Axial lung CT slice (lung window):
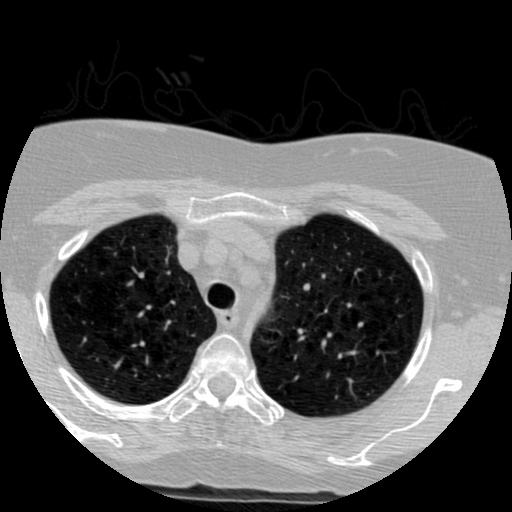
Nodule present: no